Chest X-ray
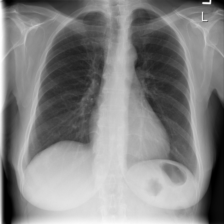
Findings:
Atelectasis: negative
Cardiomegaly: negative
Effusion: negative
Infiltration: negative
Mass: negative
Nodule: negative
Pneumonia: negative
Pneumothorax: negative
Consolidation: negative
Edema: negative
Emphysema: negative
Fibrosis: negative
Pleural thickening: negative
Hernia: negative